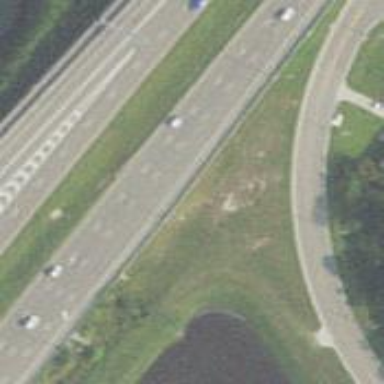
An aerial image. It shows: View of motorway.